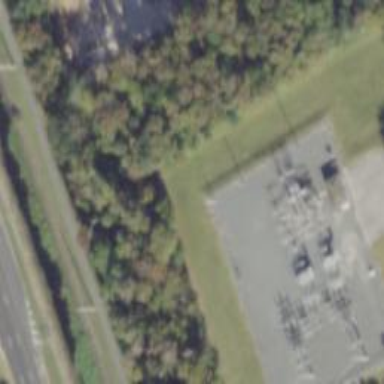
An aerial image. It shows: Outdoor power substation surrounded by fence. The substation operates at the distribution level.